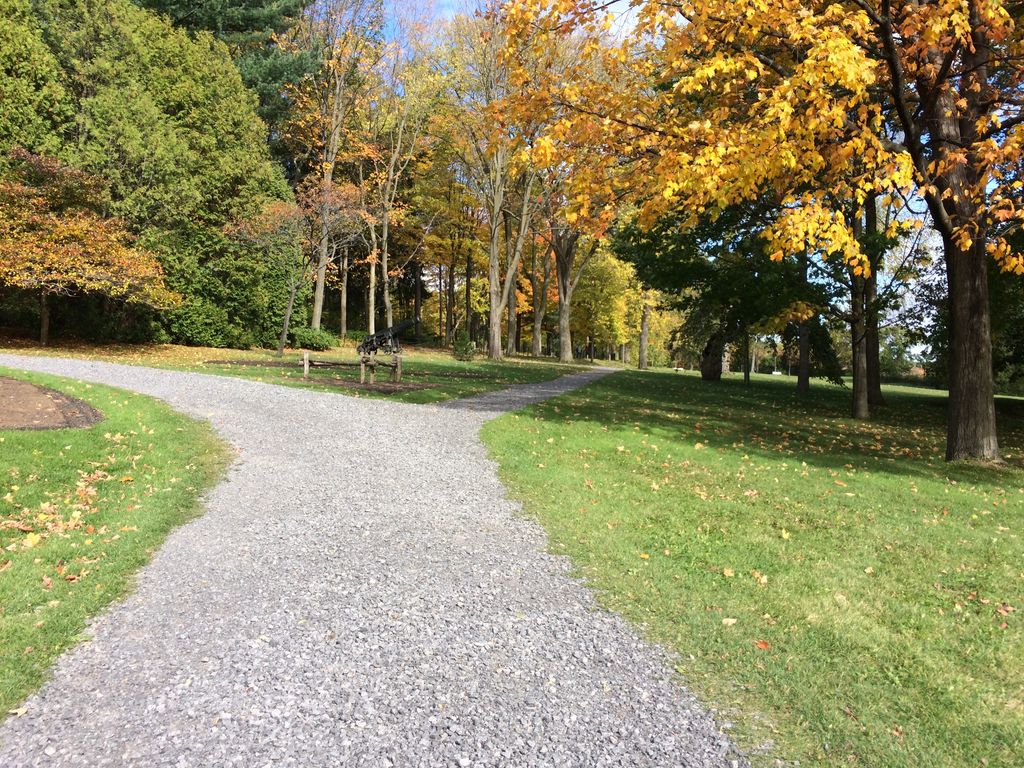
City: quebec_city